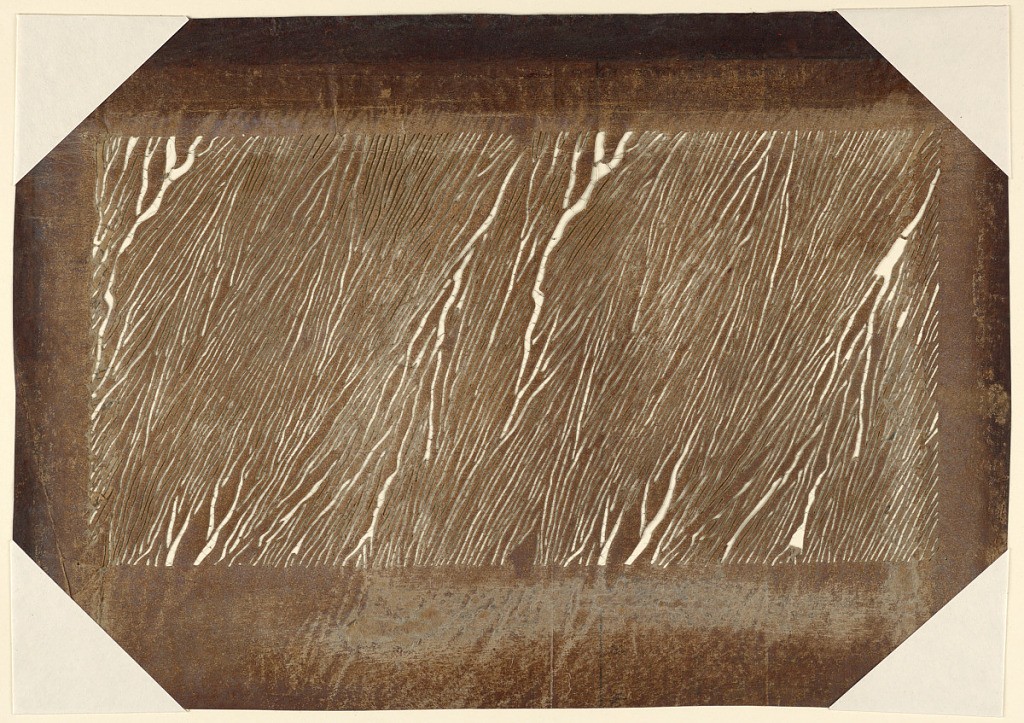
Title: Wood Motif
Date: late 18th - early 19th century
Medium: Mulberry paper (kozo washi) treated with fermented persimmon tannin (kakishibu)
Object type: Katagami
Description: Thinly carved strips form an abstract image of wood. The edges of the stencil seem to be faded or worn away from use.